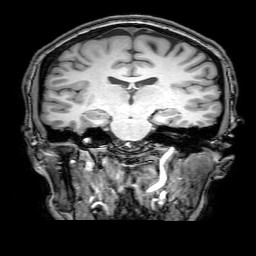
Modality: T1w
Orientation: sagittal
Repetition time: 0.00828 s
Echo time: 0.00388 s